Field crop: maize
Growth stage: 2
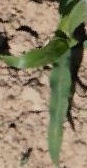
Species: maize